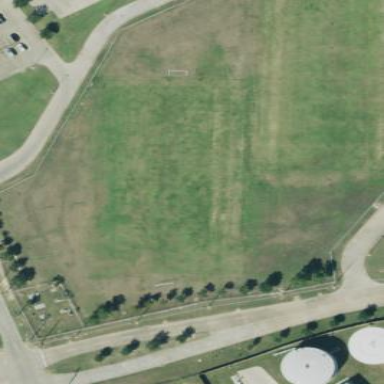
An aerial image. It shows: Soccer pitch designated for leisure and sports activities.